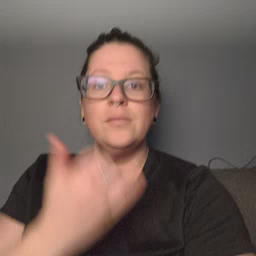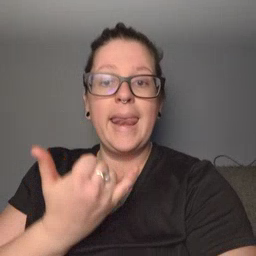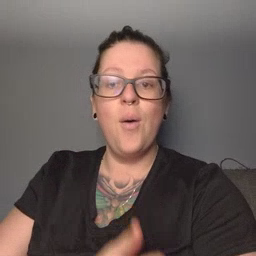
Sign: now